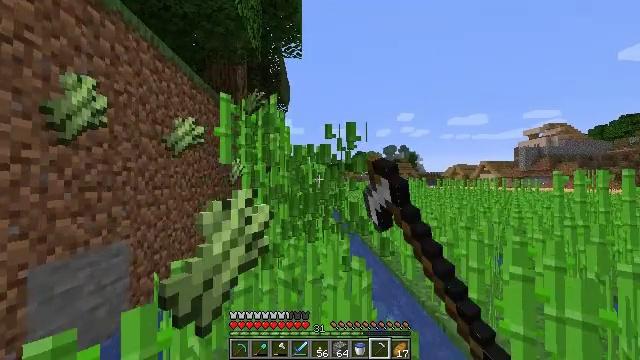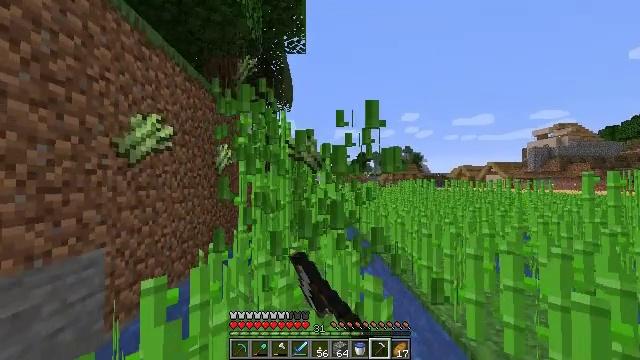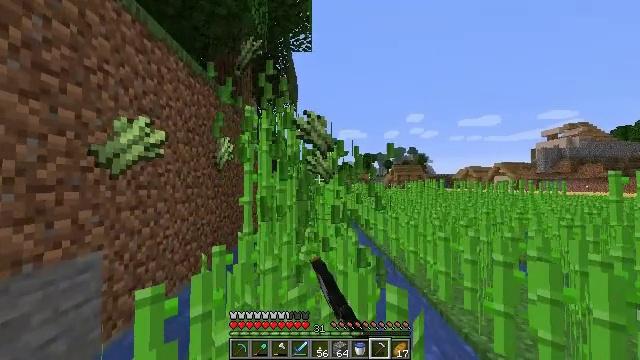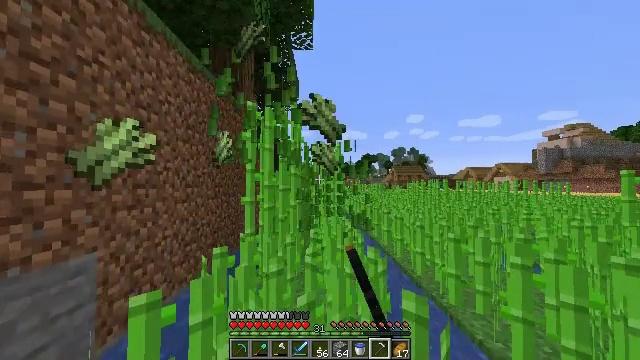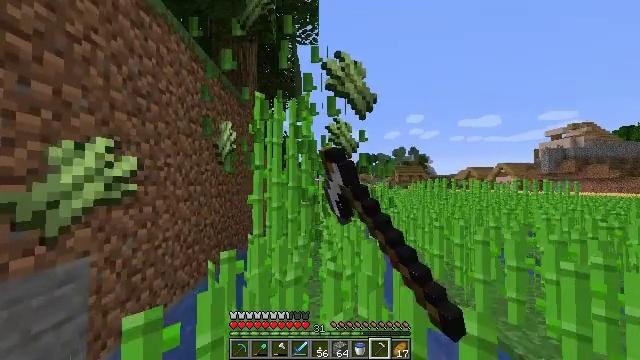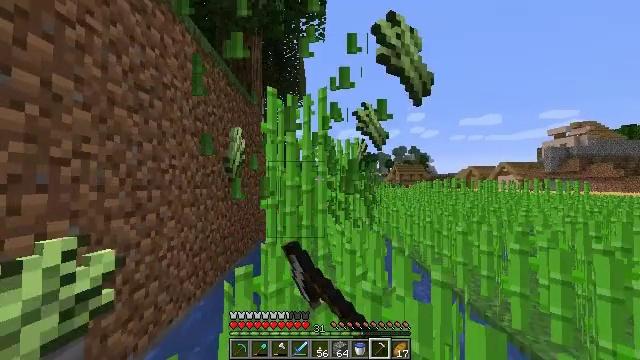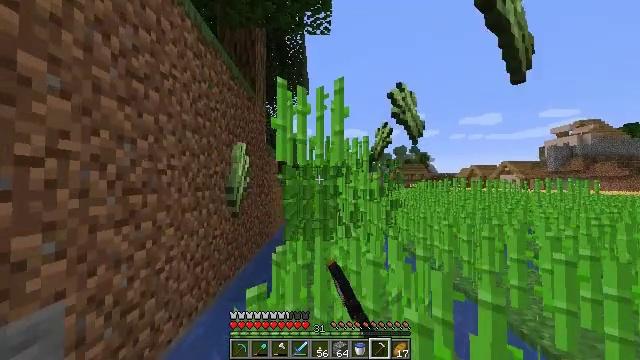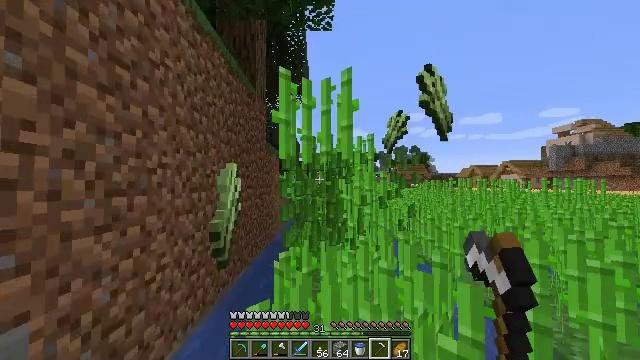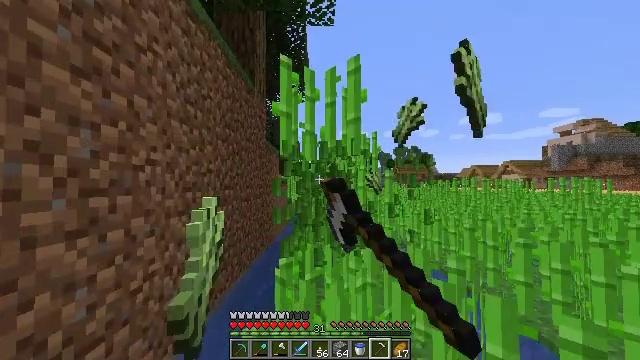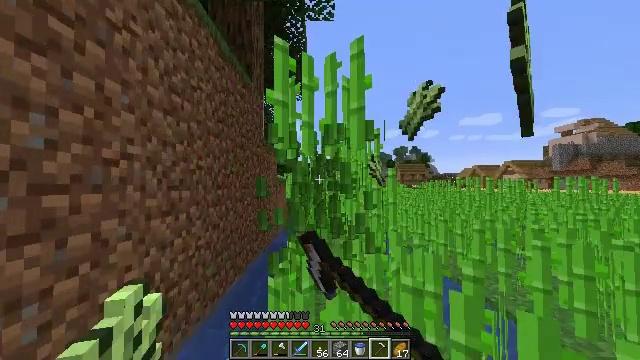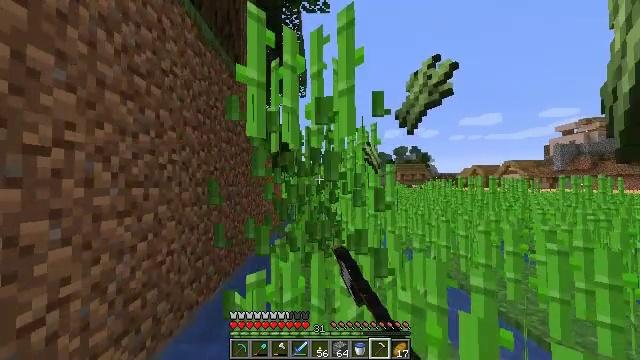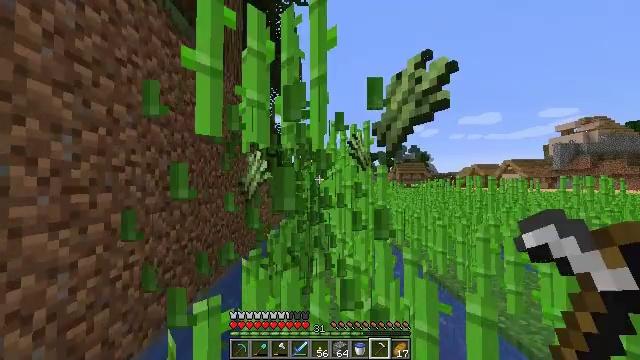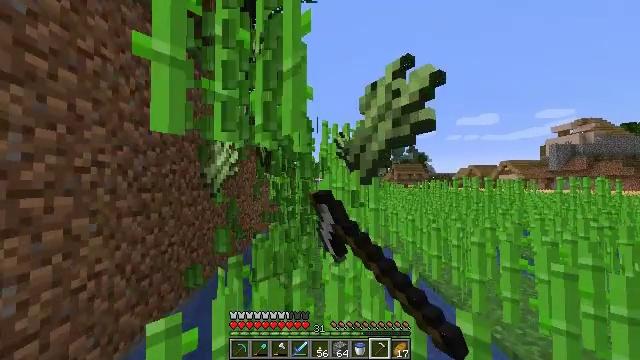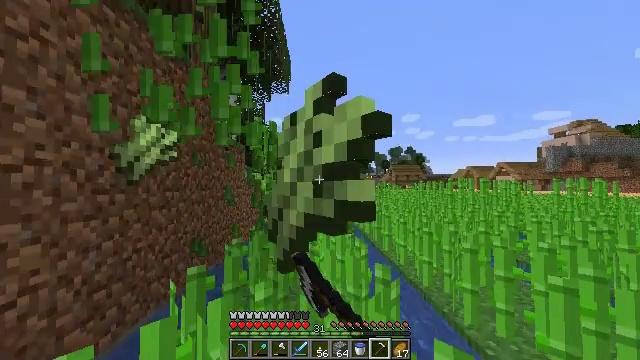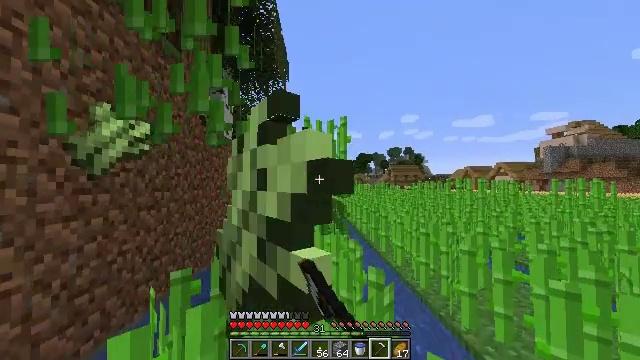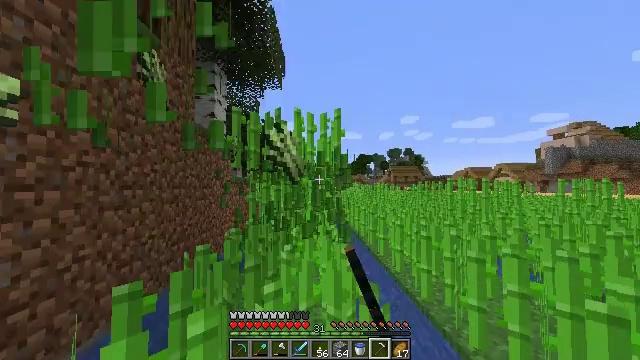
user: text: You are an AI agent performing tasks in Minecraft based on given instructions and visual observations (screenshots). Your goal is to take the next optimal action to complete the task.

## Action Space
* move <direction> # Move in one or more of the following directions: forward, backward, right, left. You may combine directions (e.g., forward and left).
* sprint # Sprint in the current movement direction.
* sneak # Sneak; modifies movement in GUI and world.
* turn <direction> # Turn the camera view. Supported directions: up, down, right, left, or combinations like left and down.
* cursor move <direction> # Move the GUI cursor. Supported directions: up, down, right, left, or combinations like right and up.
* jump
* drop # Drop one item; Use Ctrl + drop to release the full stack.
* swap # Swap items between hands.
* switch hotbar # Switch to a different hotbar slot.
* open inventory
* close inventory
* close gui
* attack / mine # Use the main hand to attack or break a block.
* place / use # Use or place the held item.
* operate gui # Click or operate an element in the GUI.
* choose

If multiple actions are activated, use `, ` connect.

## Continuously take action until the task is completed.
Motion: motion action
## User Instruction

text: Mine the sugar cane near rivers.
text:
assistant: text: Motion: move forward and move left, sprint, attack / mine
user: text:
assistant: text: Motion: move forward and move left, sprint, turn left, attack / mine
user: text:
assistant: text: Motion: move forward and move left, sprint, attack / mine
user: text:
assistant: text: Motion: move forward and move left, sprint, attack / mine
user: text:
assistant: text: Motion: move forward and move left, sprint, attack / mine
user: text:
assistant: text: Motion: move forward, sprint, attack / mine
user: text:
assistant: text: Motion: move forward, sprint, attack / mine
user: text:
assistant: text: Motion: move forward, sprint, attack / mine
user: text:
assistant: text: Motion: move forward and move right, sprint, attack / mine
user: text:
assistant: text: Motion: move forward and move right, sprint, attack / mine
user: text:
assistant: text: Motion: move forward and move right, sprint, attack / mine
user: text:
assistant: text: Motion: move forward and move right, sprint, attack / mine
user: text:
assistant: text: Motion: move forward and move right, sprint, attack / mine
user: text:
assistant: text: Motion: move forward, sprint, attack / mine
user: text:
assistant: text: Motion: move forward, sprint, attack / mine
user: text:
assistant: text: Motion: move forward, sprint, attack / mine
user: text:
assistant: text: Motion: move forward, sprint, attack / mine
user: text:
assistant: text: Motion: move forward and move left, sprint, attack / mine
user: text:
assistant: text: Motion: move forward and move left, sprint, attack / mine
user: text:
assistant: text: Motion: move forward and move left, sprint, attack / mine
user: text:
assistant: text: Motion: move forward and move left, sprint, attack / mine
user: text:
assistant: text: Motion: move forward and move left, sprint, attack / mine
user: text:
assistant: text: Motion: move forward, sprint, attack / mine
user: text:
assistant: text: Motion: move forward, sprint, attack / mine
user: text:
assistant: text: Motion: move forward, sprint, attack / mine
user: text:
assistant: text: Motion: move forward and move right, sprint, attack / mine
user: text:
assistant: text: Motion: move forward and move right, sprint, attack / mine
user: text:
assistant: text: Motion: move forward and move right, sprint, attack / mine
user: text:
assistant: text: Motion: move forward and move right, sprint, attack / mine
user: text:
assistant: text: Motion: move forward and move right, sprint, attack / mine